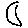
Label: moon